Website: macys
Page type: billing-address
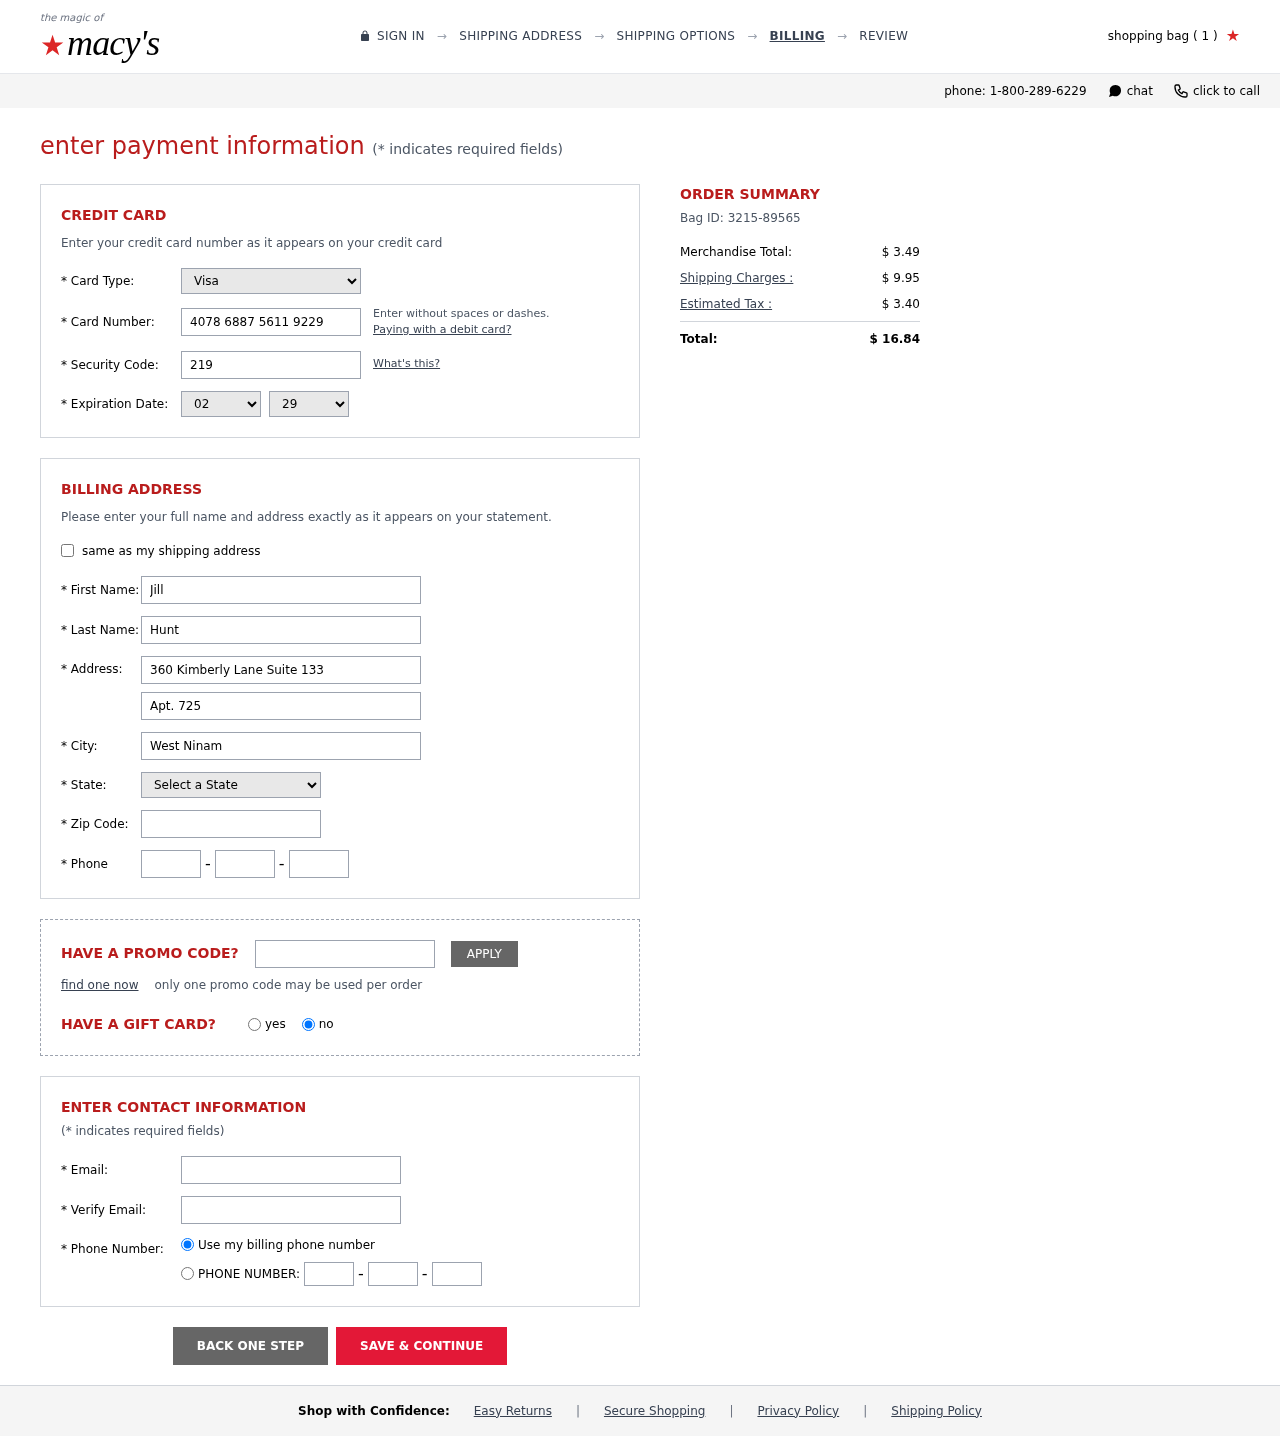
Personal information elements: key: PII_CARD_CVV
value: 219
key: PII_CARD_EXPIRY_MONTH
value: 02
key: PII_CARD_EXPIRY_YEAR
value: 29
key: PII_CARD_NUMBER
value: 4078 6887 5611 9229
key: PII_CARD_TYPE
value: Visa
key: PII_CITY
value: West Ninamouth
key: PII_EMAIL
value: jillhunt@gmail.com
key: PII_FIRSTNAME
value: Jill
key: PII_LASTNAME
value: Hunt
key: PII_PHONE_AREA
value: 628
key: PII_PHONE_PREFIX
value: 805
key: PII_PHONE_SUFFIX
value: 6929
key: PII_POSTCODE
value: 19467
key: PII_STATE_ABBR
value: HI
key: PII_STREET
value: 360 Kimberly Lane Suite 133
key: PII_STREET2
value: Apt. 725
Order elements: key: ORDER_NUM_ITEMS
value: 1
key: ORDER_ID
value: Bag ID: 3215-89565
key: ORDER_SUBTOTAL
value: $ 3.49
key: ORDER_SHIPPING_COST
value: $ 9.95
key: ORDER_TAX
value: $ 3.40
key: ORDER_TOTAL
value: $ 16.84